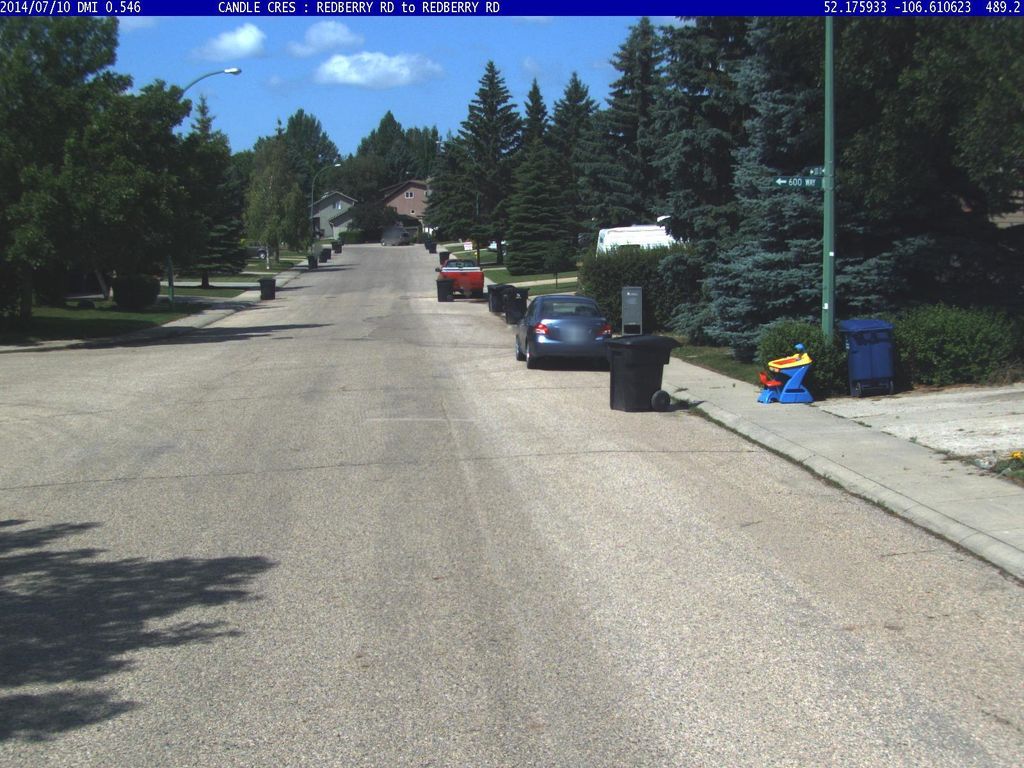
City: saskatoon